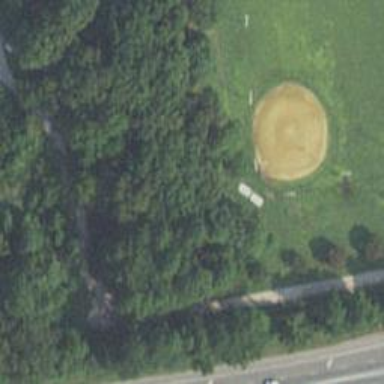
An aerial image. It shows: Disc golf basket.